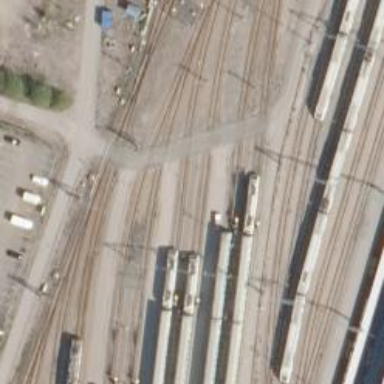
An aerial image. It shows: Railway yard with electrified contact lines.